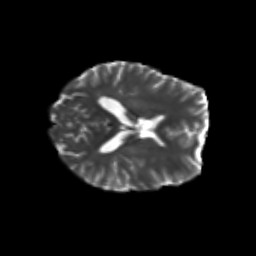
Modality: T2w
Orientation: axial
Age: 23
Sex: female
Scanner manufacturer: siemens
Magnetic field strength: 3 T
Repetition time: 3.5 s
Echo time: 0.104 s